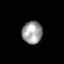
Tissue: lung
Cell type: Endothelial cells
Senescence score: 0.555
Nuclear area (px): 445
Mean DAPI intensity: 157.463